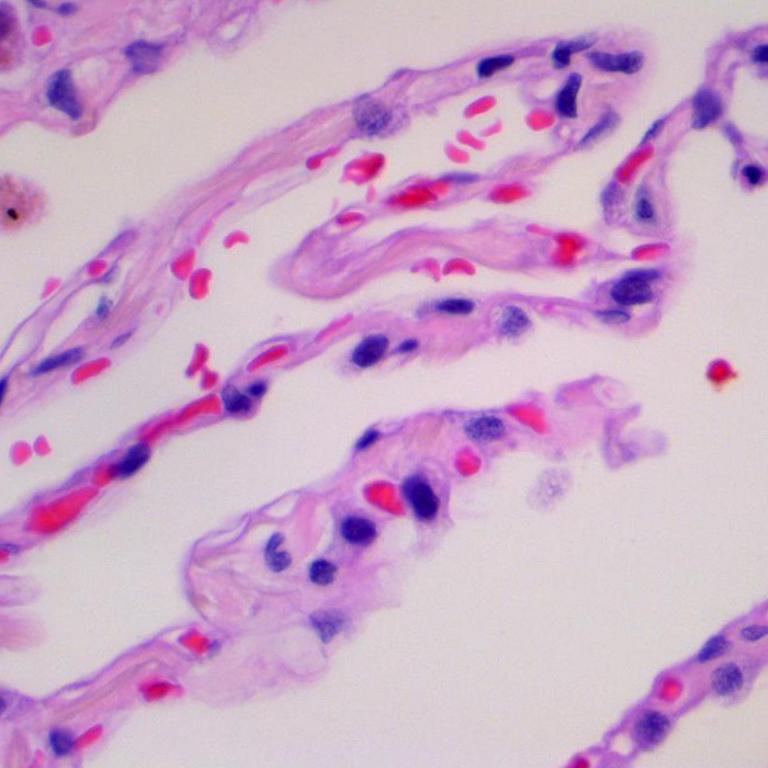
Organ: lung
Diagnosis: benign